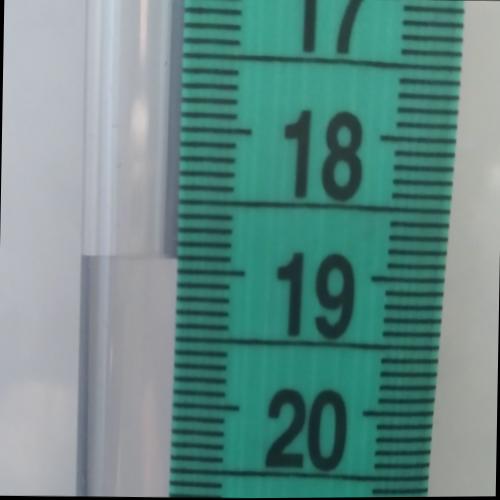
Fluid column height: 18.9 cm